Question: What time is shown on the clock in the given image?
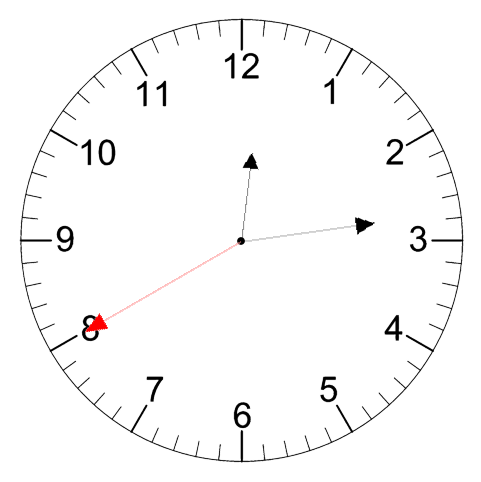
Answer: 12:13:40